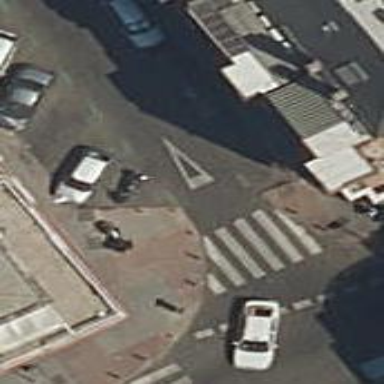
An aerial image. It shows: Crossing with traffic signals.